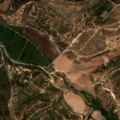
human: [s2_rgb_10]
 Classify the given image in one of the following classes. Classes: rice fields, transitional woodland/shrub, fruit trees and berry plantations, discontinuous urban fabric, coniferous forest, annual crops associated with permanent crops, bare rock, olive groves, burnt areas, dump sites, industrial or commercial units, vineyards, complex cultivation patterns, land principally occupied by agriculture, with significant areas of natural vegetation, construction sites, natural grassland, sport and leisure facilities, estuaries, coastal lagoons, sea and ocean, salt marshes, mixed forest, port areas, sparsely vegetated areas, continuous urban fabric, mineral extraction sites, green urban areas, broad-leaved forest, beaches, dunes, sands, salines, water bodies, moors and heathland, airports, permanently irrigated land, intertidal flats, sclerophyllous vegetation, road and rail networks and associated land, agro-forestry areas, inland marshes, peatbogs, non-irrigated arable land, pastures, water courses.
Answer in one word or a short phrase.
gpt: non-irrigated arable land, land principally occupied by agriculture, with significant areas of natural vegetation, broad-leaved forest, transitional woodland/shrub